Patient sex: F
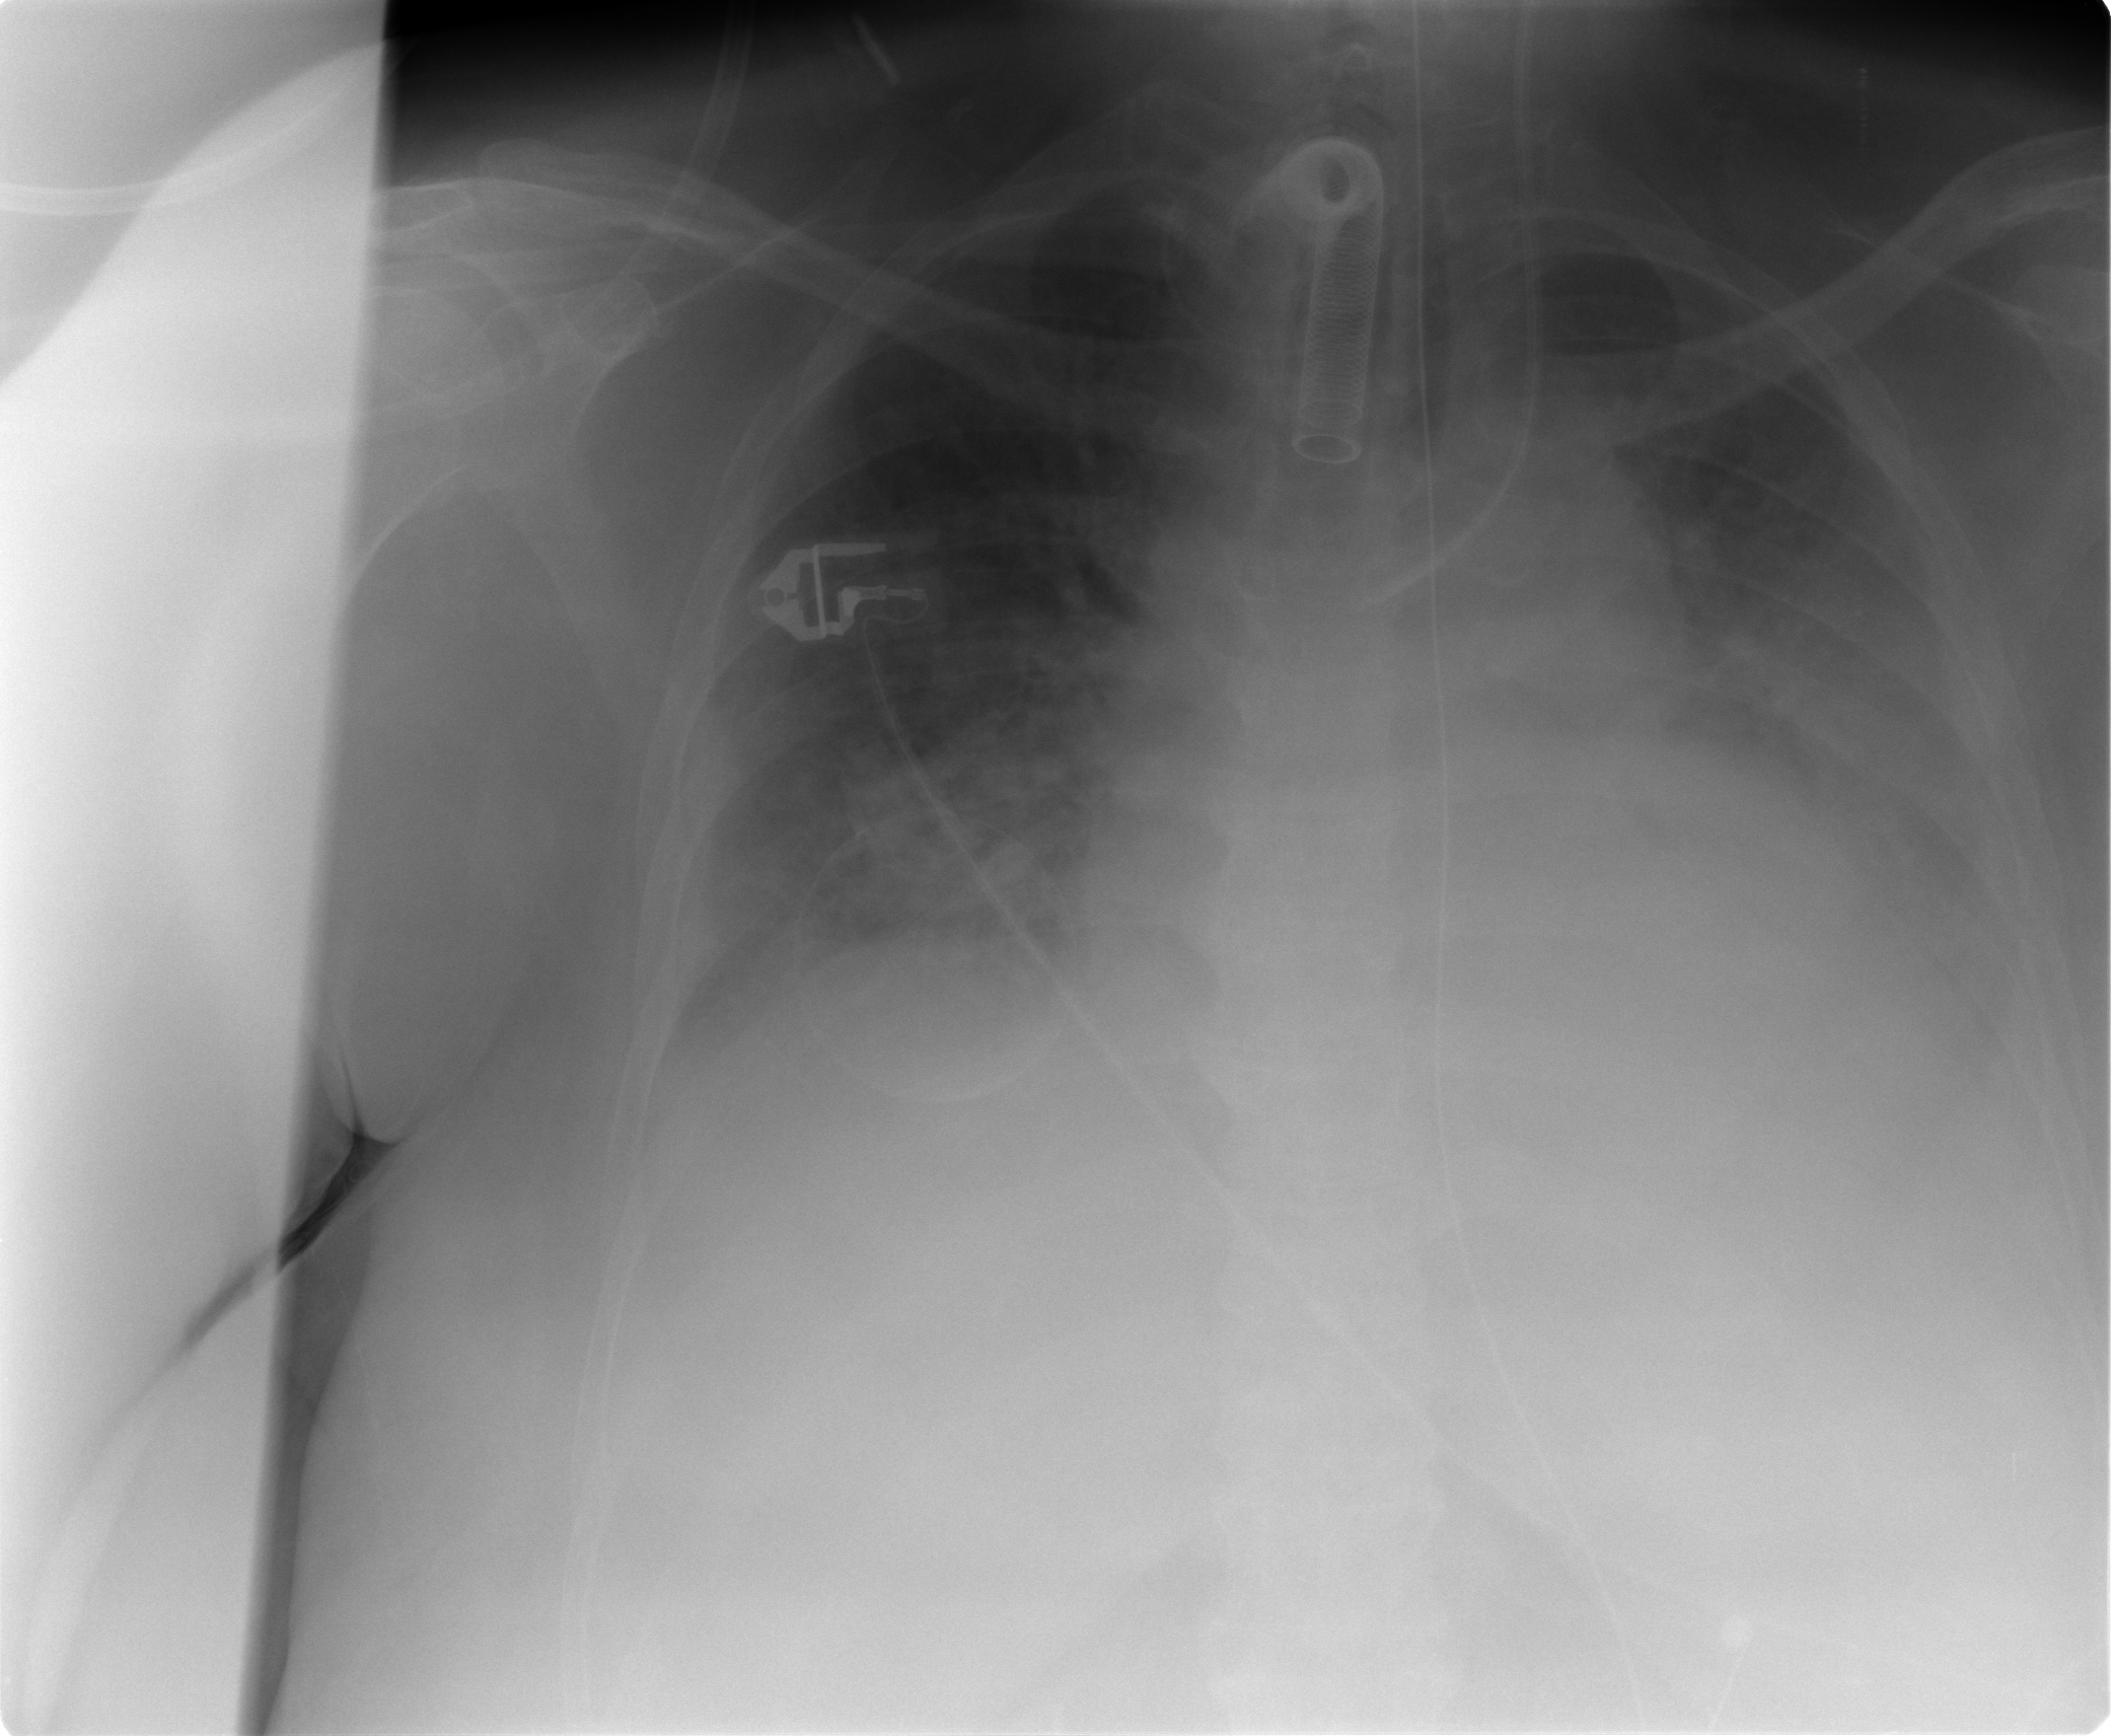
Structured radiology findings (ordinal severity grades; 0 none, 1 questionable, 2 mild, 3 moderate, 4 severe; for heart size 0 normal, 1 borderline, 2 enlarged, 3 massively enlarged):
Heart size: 1
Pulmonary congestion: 2
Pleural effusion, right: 1
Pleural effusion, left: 2
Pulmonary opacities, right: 2
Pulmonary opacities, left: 2
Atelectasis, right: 2
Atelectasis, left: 2